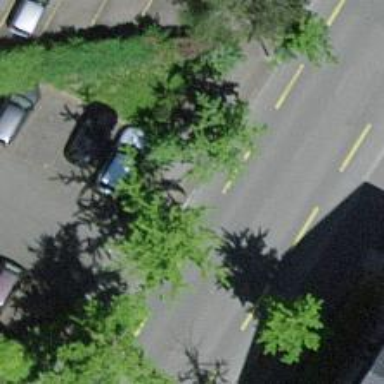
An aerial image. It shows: Avenue lined with broadleaved trees.